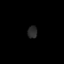
Tissue: lung
Cell type: Epithelial cells
Senescence score: 0.242
Nuclear area (px): 117
Mean DAPI intensity: 41.231